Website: bh-photo
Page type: payment
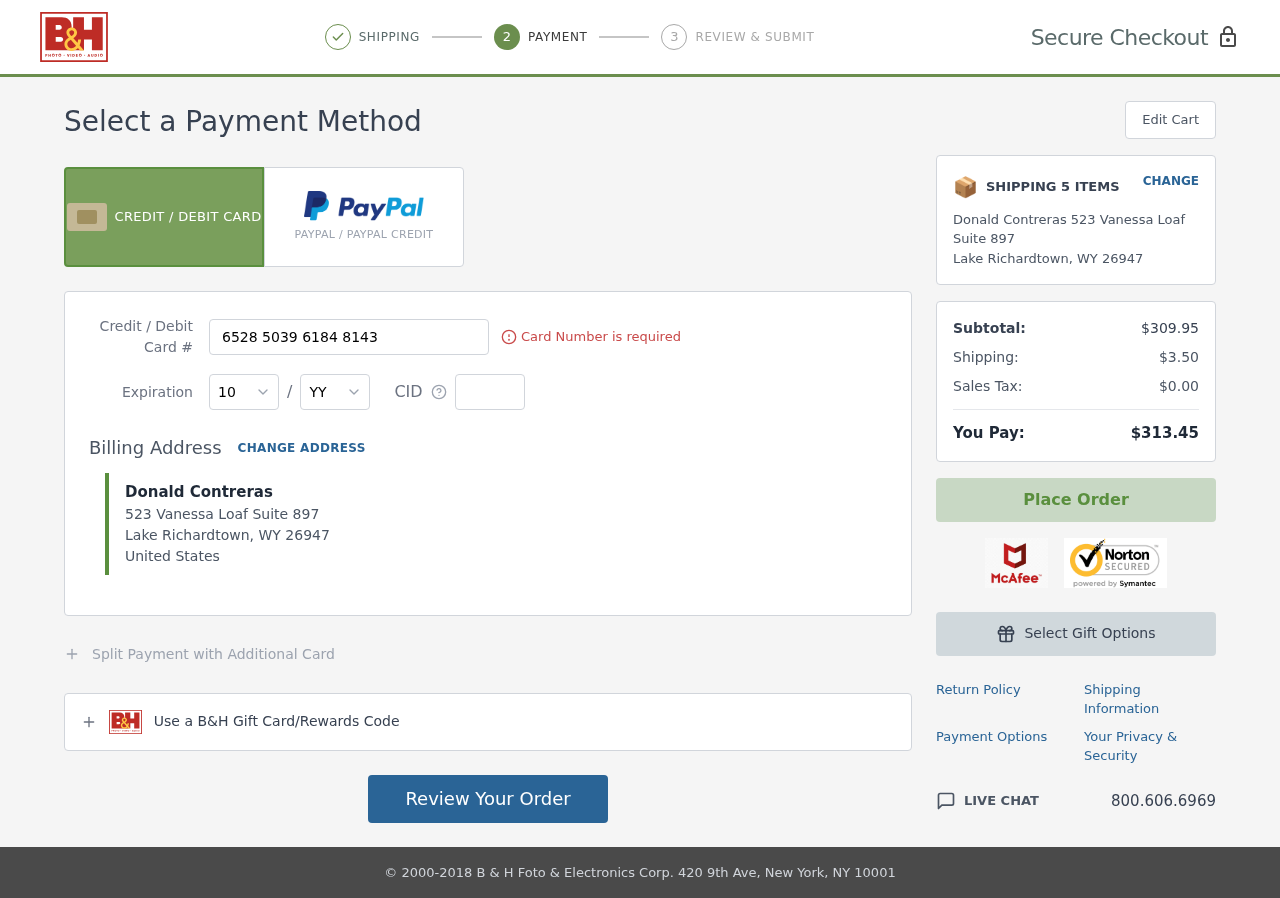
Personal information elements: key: PII_CARD_CVV
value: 307
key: PII_CARD_EXPIRY_MONTH
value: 10
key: PII_CARD_EXPIRY_YEAR
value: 27
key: PII_CARD_NUMBER
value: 6528 5039 6184 8143
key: PII_CITY
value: Lake Richardtown
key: PII_COUNTRY
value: United States
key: PII_FULLNAME
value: Donald Contreras
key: PII_POSTCODE
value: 26947
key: PII_STATE_ABBR
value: WY
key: PII_STREET
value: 523 Vanessa Loaf Suite 897
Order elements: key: ORDER_NUM_ITEMS
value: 5
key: ORDER_SUBTOTAL
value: $309.95
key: ORDER_SHIPPING_COST
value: $3.50
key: ORDER_TAX
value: $0.00
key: ORDER_TOTAL
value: $313.45